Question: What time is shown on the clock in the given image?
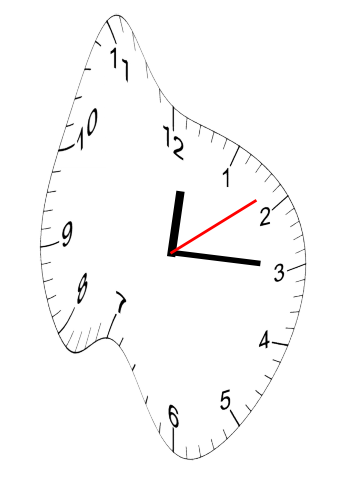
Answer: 12:15:09